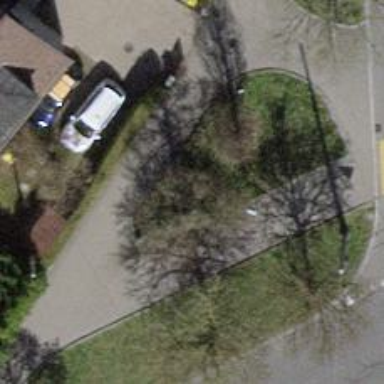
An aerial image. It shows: Avenue lined with trees.